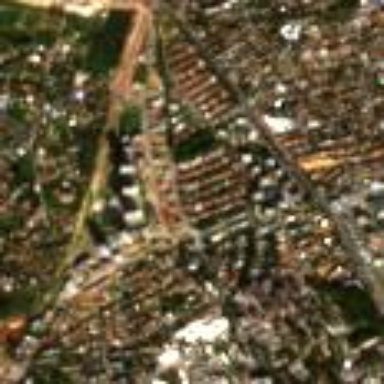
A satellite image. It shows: Residential area in the suburb.